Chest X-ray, PA view. Patient: 58 years old, sex M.
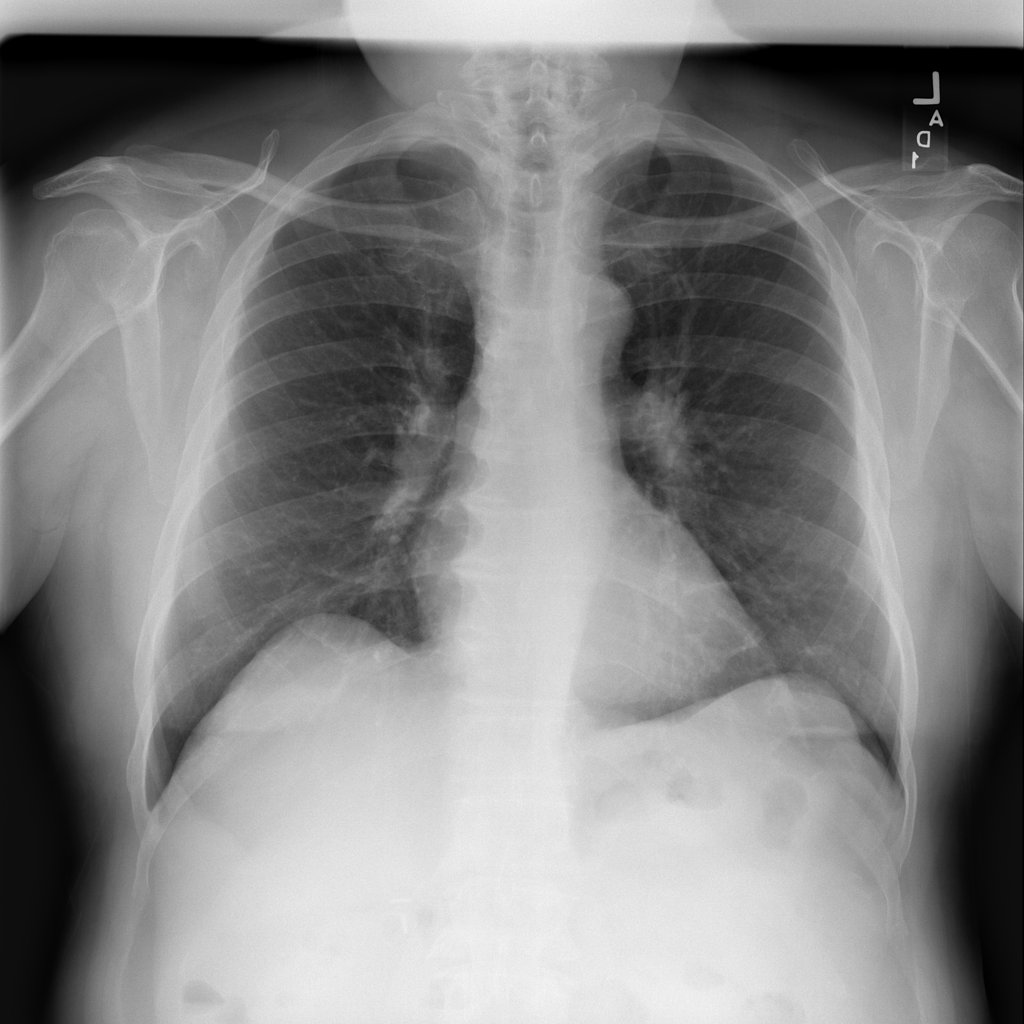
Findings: No Finding